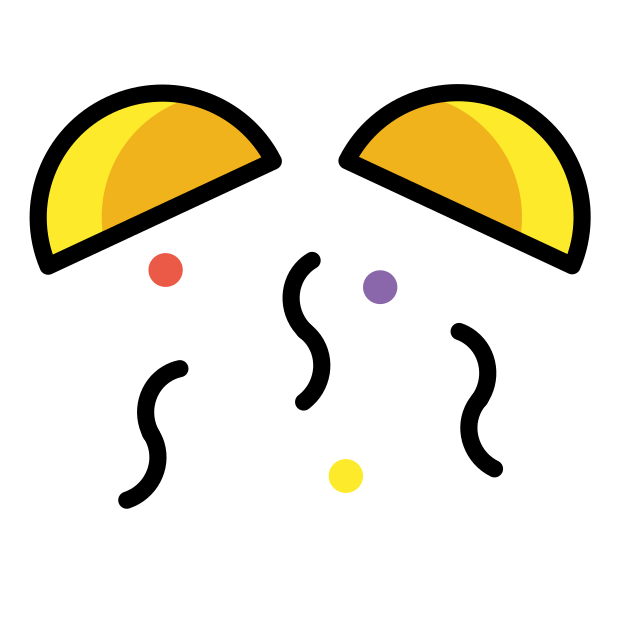
confetti ball